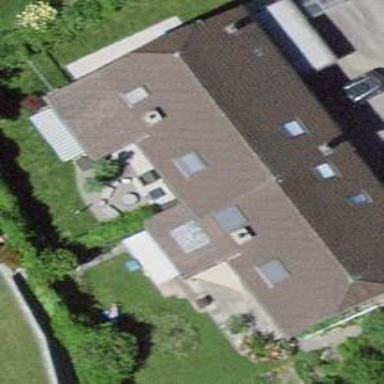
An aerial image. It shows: Semidetached house.